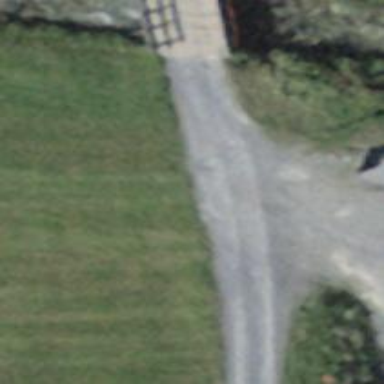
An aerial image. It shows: Gravel road in residential area.